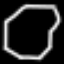
Label: octagon